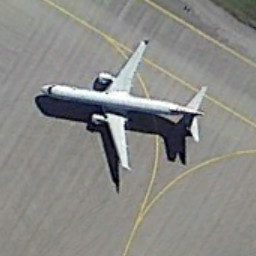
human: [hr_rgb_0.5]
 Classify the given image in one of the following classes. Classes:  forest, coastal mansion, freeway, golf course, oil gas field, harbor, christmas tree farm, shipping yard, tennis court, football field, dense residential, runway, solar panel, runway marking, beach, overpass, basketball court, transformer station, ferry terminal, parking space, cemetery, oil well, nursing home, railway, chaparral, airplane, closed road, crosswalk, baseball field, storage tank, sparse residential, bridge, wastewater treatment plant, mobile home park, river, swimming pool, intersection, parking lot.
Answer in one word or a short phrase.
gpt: airplane